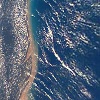
Label: water